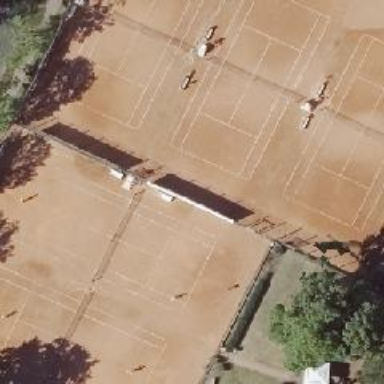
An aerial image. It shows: Clay tennis court on the leisure land pitch.